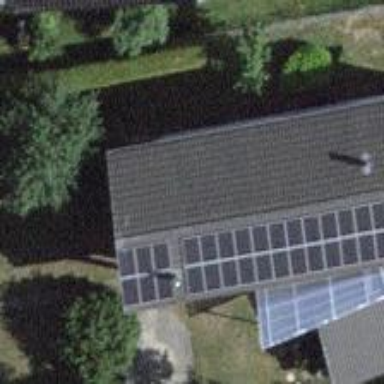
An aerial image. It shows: Solar power generator with photovoltaic panels.